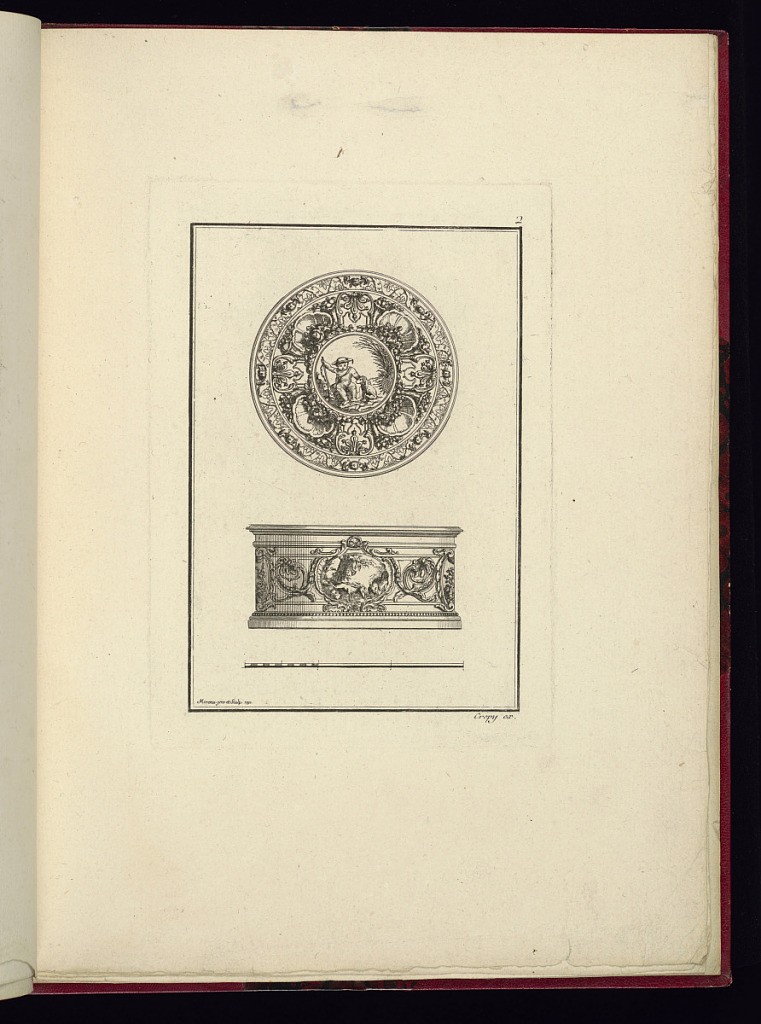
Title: Snuffbox Design
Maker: Pierre Moreau, French, 1722 – 1798
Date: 1771
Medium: Etching and engraving on laid paper
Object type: Print
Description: Within a double-lined frame, a design for a circular snuffbox, with a view of the lid from above, in the upper center and a view of the side, in the lower center. In the center of the lid, a seated putti holding a rifle with a hand on a dog in a rural landscape. The roundel miniature is surrounded by a band of alternating shell and palmette motifs with a garland of flowers. An outer band along the edge featuring leaves and a ribbon. The side of the snuffbox features a central cartouche of dogs within a rural landscape, framed by shell and fleuron motifs with ‘rocaille' scrolls, flanked by a band of ‘rocaille' scrolls and acanthus leaf ornament. A scale in the lower center. The plate is signed, dated, and numbered.